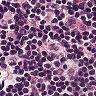
Metastatic tissue present: no